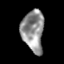
Tissue: skin
Cell type: Epithelial cells
Senescence score: 0.2567
Nuclear area (px): 896
Mean DAPI intensity: 147.421